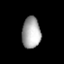
Tissue: lung
Cell type: Smooth muscle cells
Senescence score: 0.6009
Nuclear area (px): 568
Mean DAPI intensity: 168.563